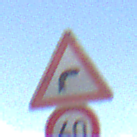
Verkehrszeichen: KurveRechts
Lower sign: Geschwindigkeit60
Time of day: MorningAfternoon
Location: Outdoor (RoadRail)
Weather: PartlyCloudy
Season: NotSpecified
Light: Natural